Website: crate-barrel
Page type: delivery-shipping
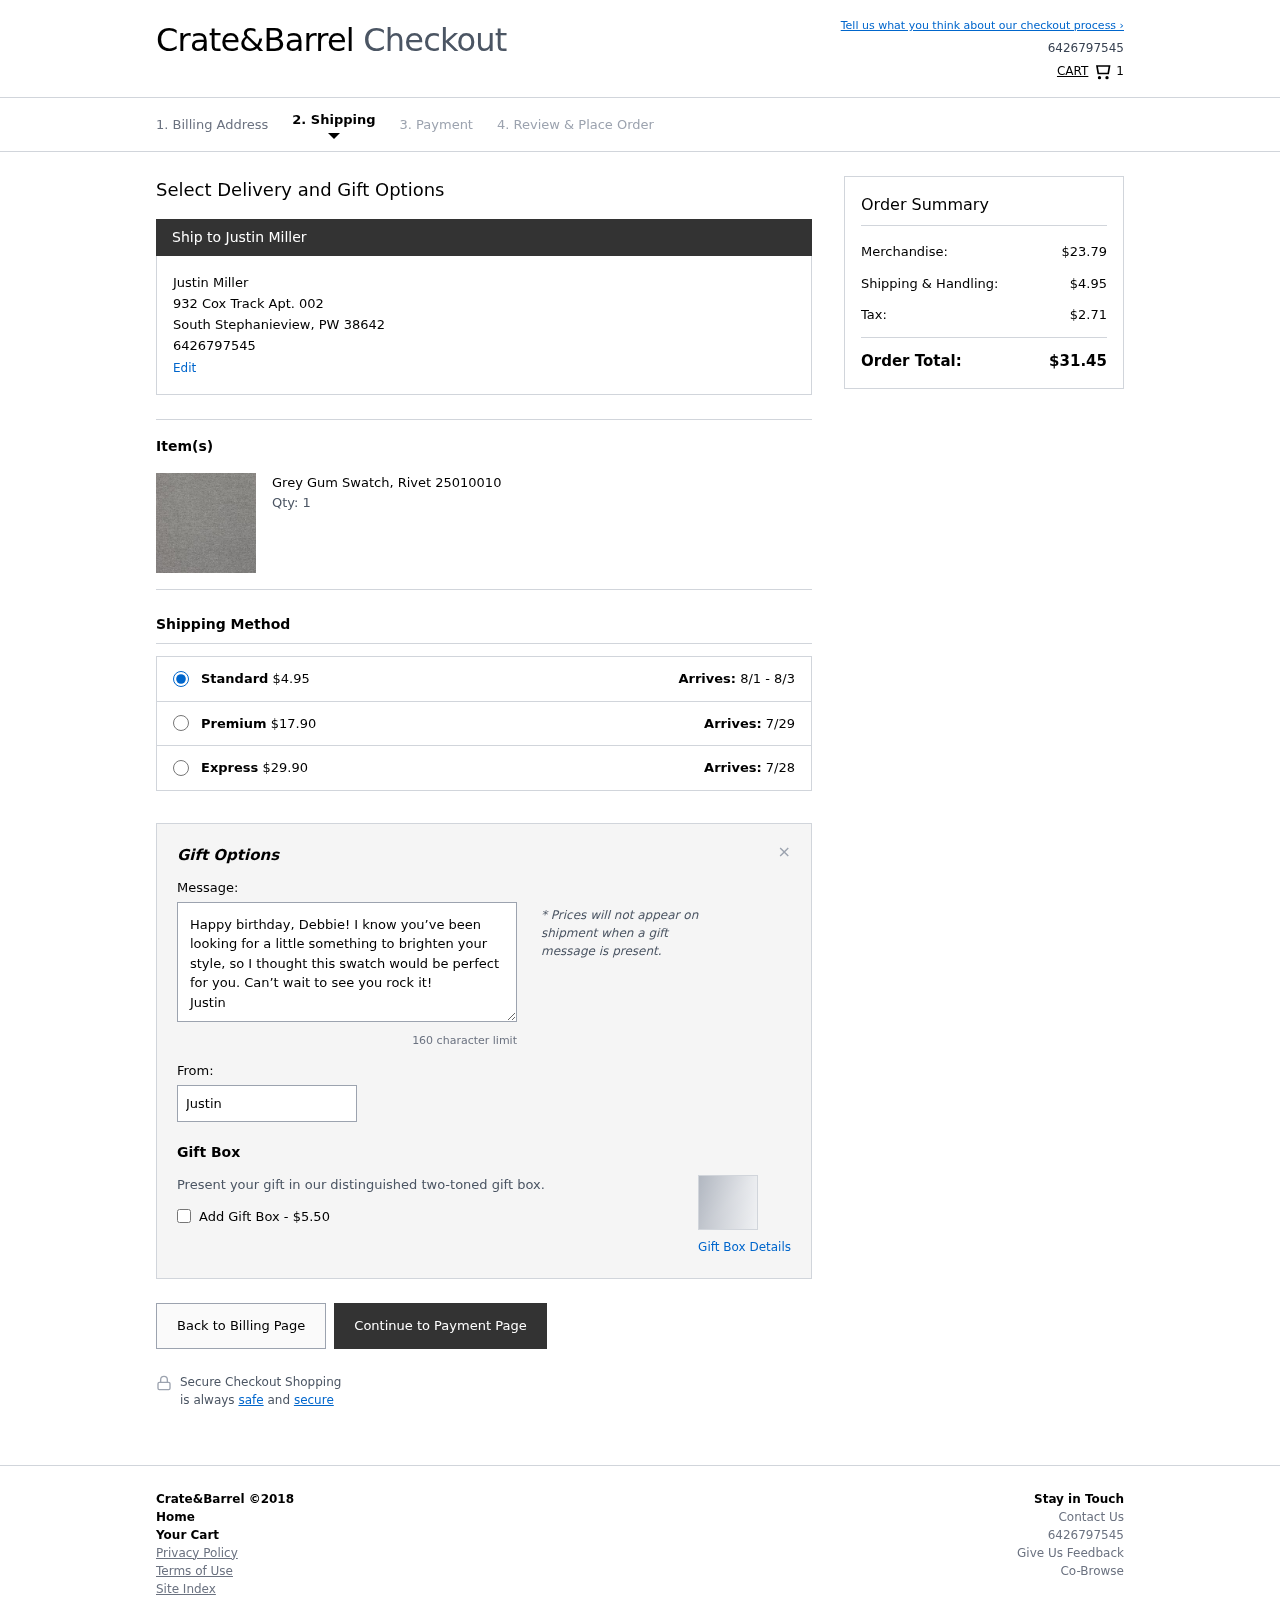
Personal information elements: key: PII_CITY
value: South Stephanieview
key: PII_FULLNAME
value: Justin Miller
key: PII_PHONE
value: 6426797545
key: PII_POSTCODE
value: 38642
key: PII_STATE_ABBR
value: PW
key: PII_STREET
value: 932 Cox Track Apt. 002
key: PII_FIRSTNAME
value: Justin
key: PII_LASTNAME
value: Miller
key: PII_FULLNAME2
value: Justin Miller
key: PII_FULLNAME3
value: Justin Miller
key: PII_FIRSTNAME2
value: Justin
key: PII_FIRSTNAME3
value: Justin
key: PII_LASTNAME2
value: Miller
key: PII_LASTNAME3
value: Miller
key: PII_FIRSTNAME_DERIVED
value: Justin
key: PII_LASTNAME_DERIVED
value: Miller
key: PII_FULLNAME_DERIVED
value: Justin Miller
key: PII_NAME_FULL_DERIVED
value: Justin Miller
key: PII_PHONE_LINE
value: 7545
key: PII_PHONE_SUFFIX
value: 7545
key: PII_PHONE2
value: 6426797545
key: PII_PHONE3
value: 6426797545
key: PII_PHONE_NUMERIC
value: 6426797545
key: PII_PHONE_LINE_NUMERIC
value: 7545
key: PII_PHONE_SUFFIX_NUMERIC
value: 7545
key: PII_PHONE2_NUMERIC
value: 6426797545
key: PII_PHONE3_NUMERIC
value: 6426797545
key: PII_PHONE_DIGITS
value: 6426797545
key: PII_PHONE_LAST4
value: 7545
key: PII_GIFT_MESSAGE
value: Happy birthday, Debbie! I know you’ve been looking for a little something to brighten your style, so I thought this swatch would be perfect for you. Can’t wait to see you rock it!
Justin
Product elements: key: PRODUCT1_NAME
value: Grey Gum Swatch, Rivet 25010010
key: PRODUCT1_QUANTITY
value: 1
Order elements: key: ORDER_NUM_ITEMS
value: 1
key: ORDER_SHIPPING_COST
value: $4.95
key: ORDER_DELIVERY_DATE
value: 8/1 - 8/3
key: PREMIUM_SHIPPING_COST
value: $17.90
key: PREMIUM_DELIVERY_DATE
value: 7/29
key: EXPRESS_SHIPPING_COST
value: $29.90
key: EXPRESS_DELIVERY_DATE
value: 7/28
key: ORDER_SUBTOTAL
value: $23.79
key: ORDER_SHIPPING_COST2
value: $4.95
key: ORDER_TAX
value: $2.71
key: ORDER_TOTAL
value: $31.45